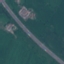
Label: Highway